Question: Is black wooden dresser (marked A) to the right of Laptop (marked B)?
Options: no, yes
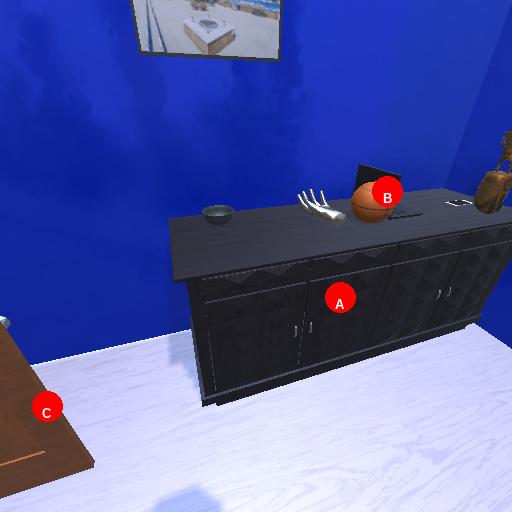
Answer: no